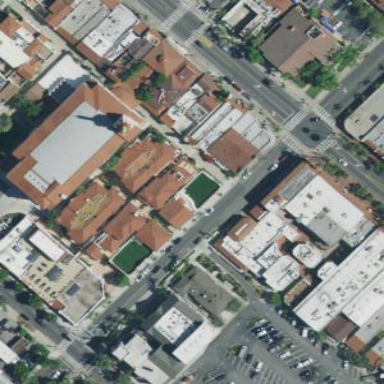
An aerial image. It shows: Cinema building.